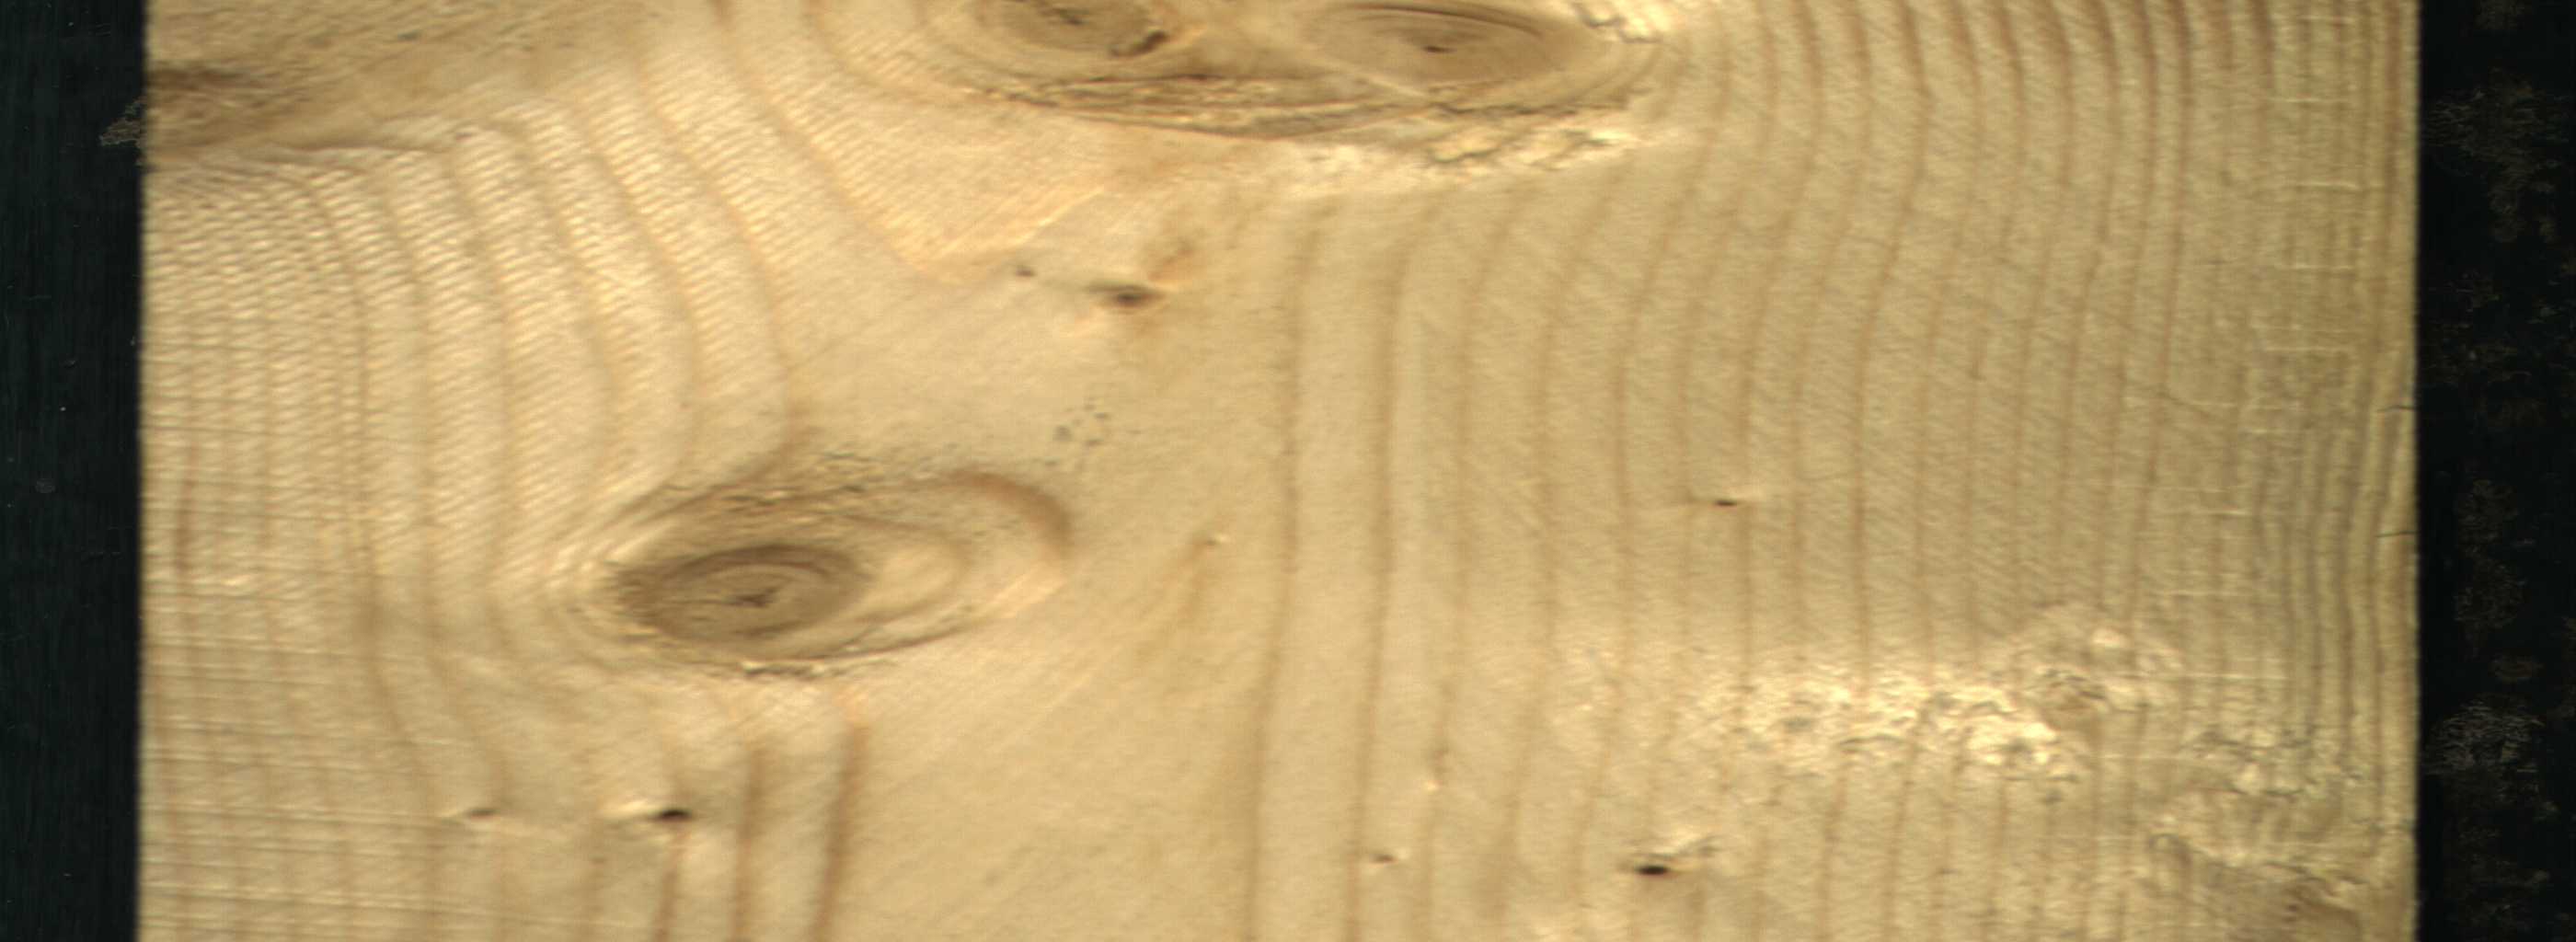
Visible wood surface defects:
Dead_Knot
Dead_Knot
Live_Knot
Live_Knot
Live_Knot
Live_Knot
Live_Knot